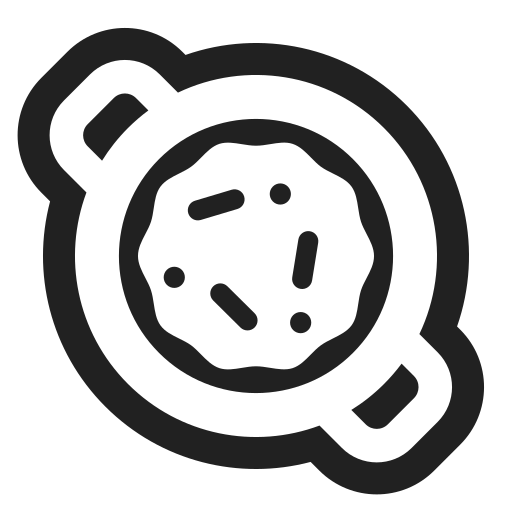
shallow pan of food high contrast